Current action and preconditions to check: trajectory_clear

Your task: For each precondition in the list above, predict whether it will hold at this action.

Consider the current scene as observed from the mobile robot's camera, and analyze the predicted future states of all dynamic agents (e.g., people, animals, vehicles, or any moving entities) within the NEXT SECOND.

IMPORTANT: Only answer "very likely" if you are absolutely certain—based on strong, clear evidence—that a dynamic agent will violate the precondition in the predicted future state. Do NOT answer "very likely" for unlikely, ambiguous, or low-probability risks.

Ask yourself for each precondition: Is there a high probability, with clear and convincing evidence, that the predicted future states of any dynamic agent will interfere with the predicted future state of the currently executing action within the NEXT SECOND, causing that precondition to fail?

Assess the risk level based on these predictions. Use "likely" or "very likely" if motions create a clear risk of interference.

Use "neutral" or "improbable" if agents are nearby but their predicted paths are clearly diverging or non-conflicting.

Failure Risk Categories: "very improbable", "improbable", "neutral", "likely", "very likely"

Answer Format: Output ONLY the probability_of_failure value from these categories: "very improbable", "improbable", "neutral", "likely", "very likely"

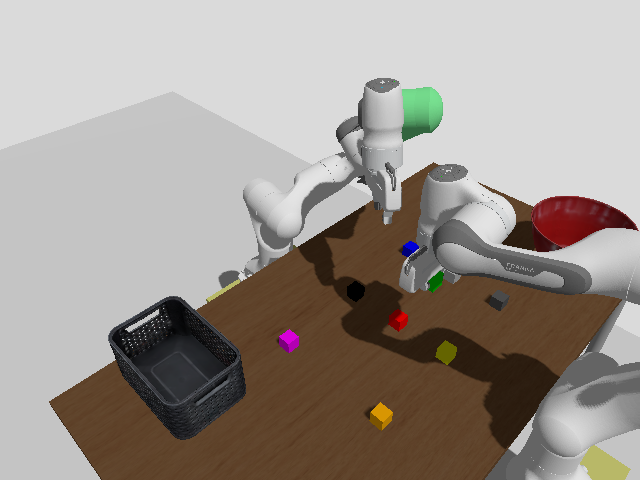

Answer: neutral